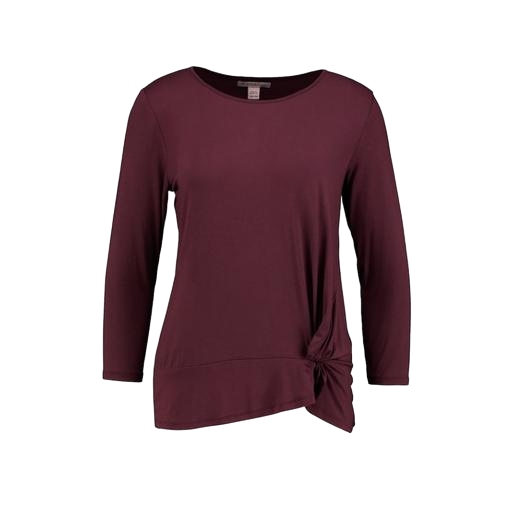
three-quarter sleeved jersey top, long-sleeve top, red long-sleeve side-ruched top, white background